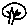
Label: tree